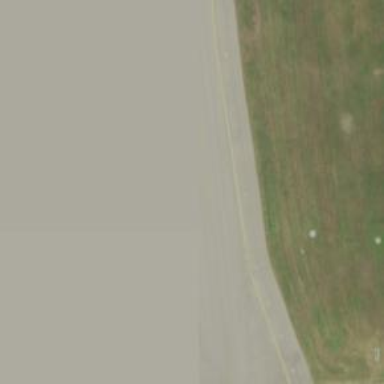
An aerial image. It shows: Image of taxiway at airport.